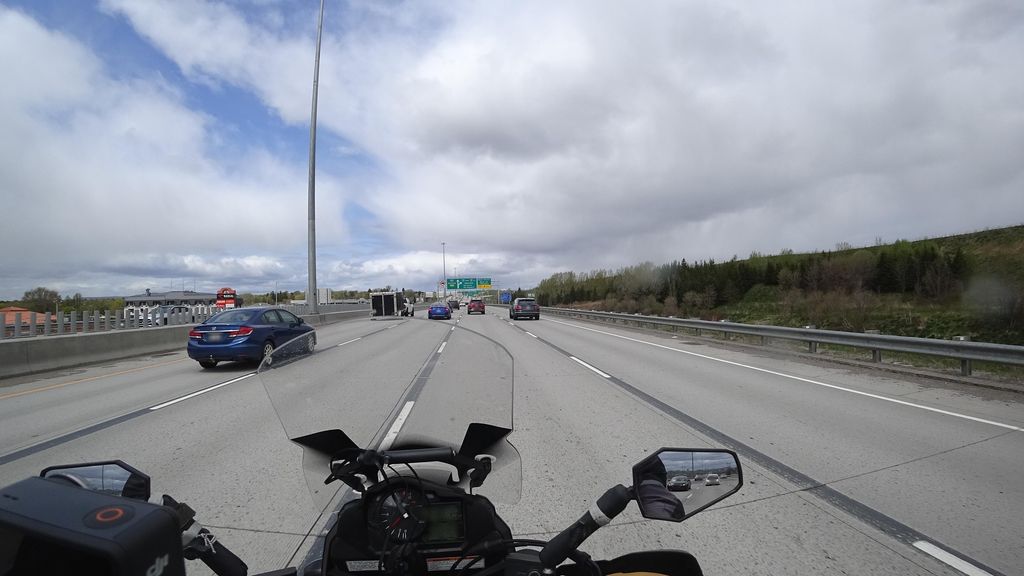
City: quebec_city